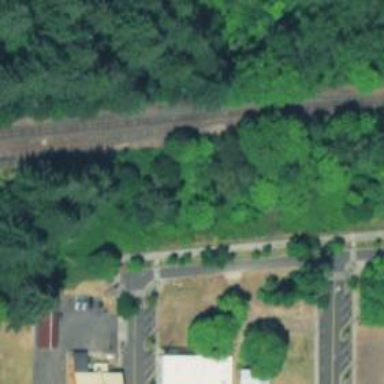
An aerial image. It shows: Abandoned railway.